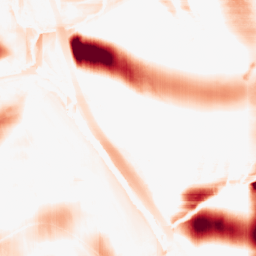
Category: morphological
Decomposition family: morphological_square
Decomposition parameters: operation: opening
size: 50
Upsampling method: bicubic
Upsampling parameters: scale: 2
Upsampling scale: 2